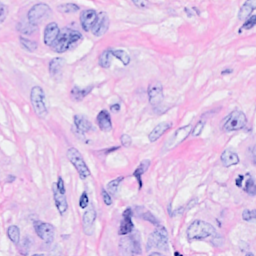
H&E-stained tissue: Breast